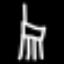
Label: chair